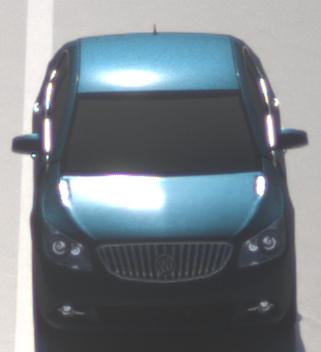
Make: Buick
Model: LaCrosse
Detailed model: Gen. 2
Model produced from: 2009
Model produced until: 2016
Doors: 4
Color: blue
Road condition: wet road
Daytime: morning or afternoon
Contrast: high contrast